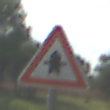
Verkehrszeichen: Vorfahrt
Umgebung: Outdoor, Nature
Tageszeit: MorningAfternoon
Wetter: PartlyCloudy
Licht: Natural
Jahreszeit: NotSpecified
Kontrast: HighContrast